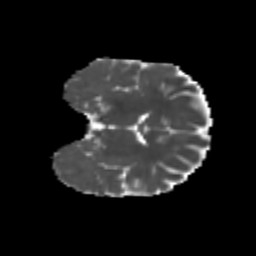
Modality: MD
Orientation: coronal
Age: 21
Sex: female
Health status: healthy